二年级 · 算术
列算式。

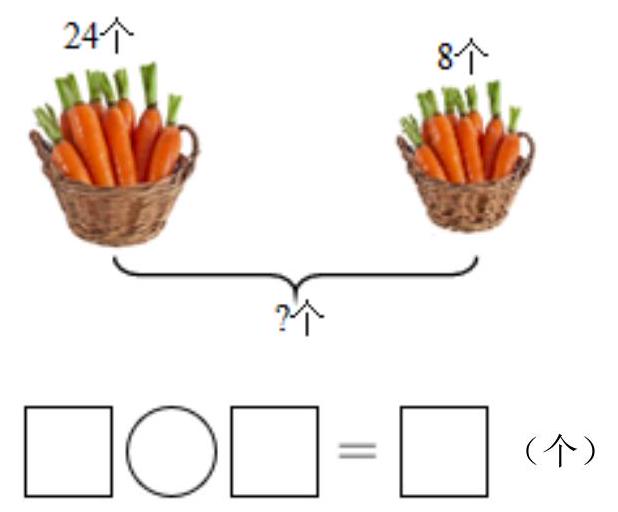
答案: $24+8=32$